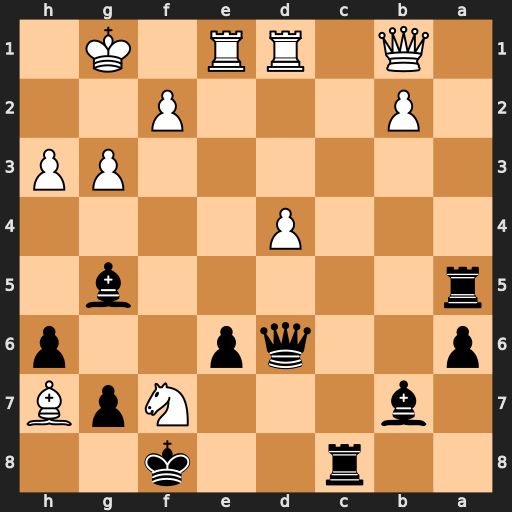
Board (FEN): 2r2k2/1b3NpB/p2qp2p/r5b1/3P4/6PP/1P3P2/1Q1RR1K1
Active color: b
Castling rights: -
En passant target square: -
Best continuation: Kxf7 Qg6+ Kf8